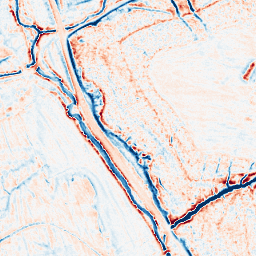
Category: edge_preserving
Decomposition family: anisotropic_diffusion
Decomposition parameters: iterations: 50
kappa: 100
gamma: 0.05
Upsampling method: bilinear
Upsampling parameters: scale: 8
Upsampling scale: 8